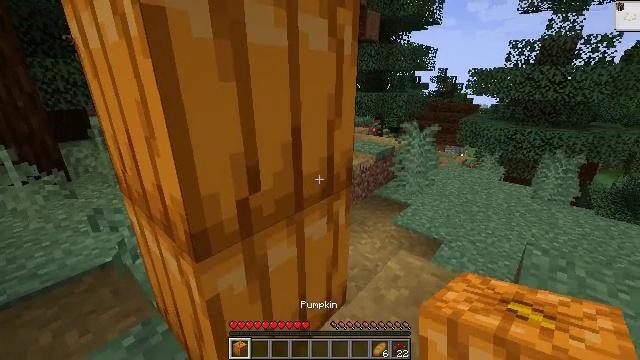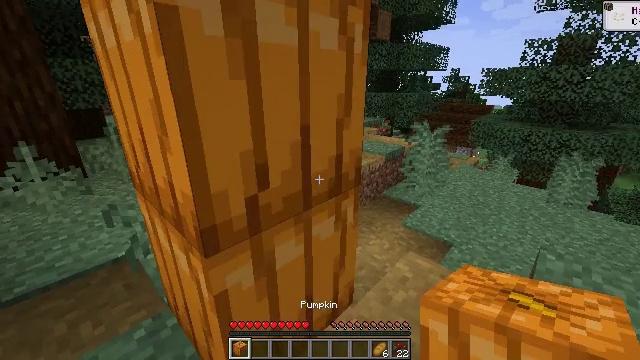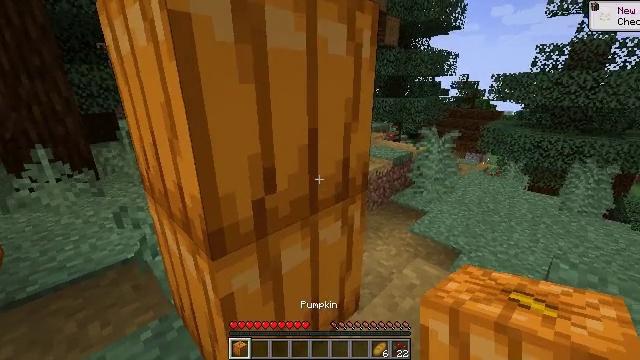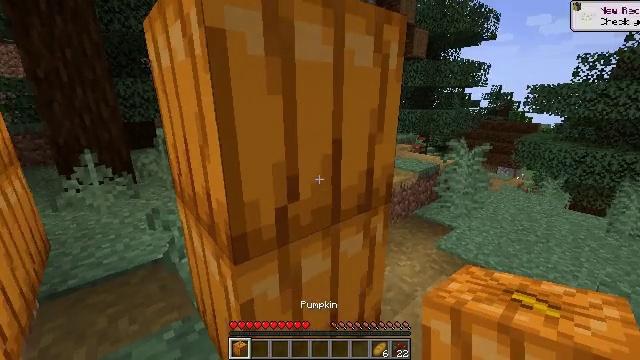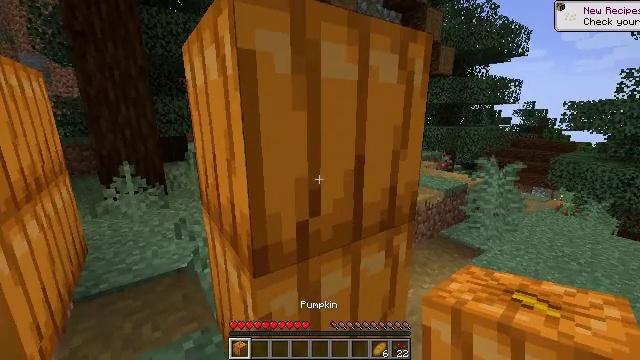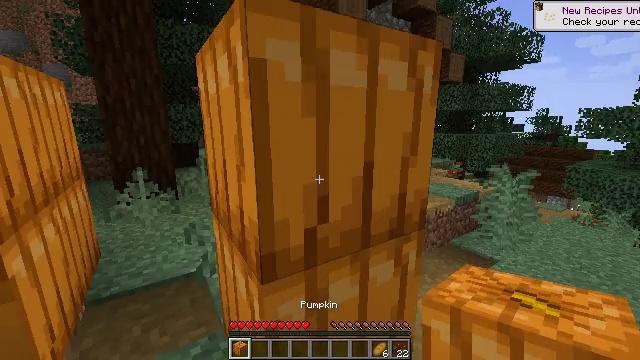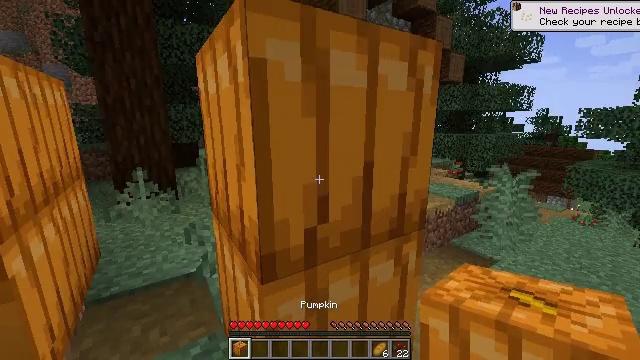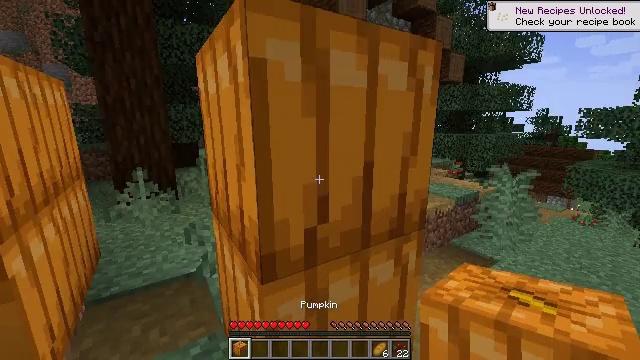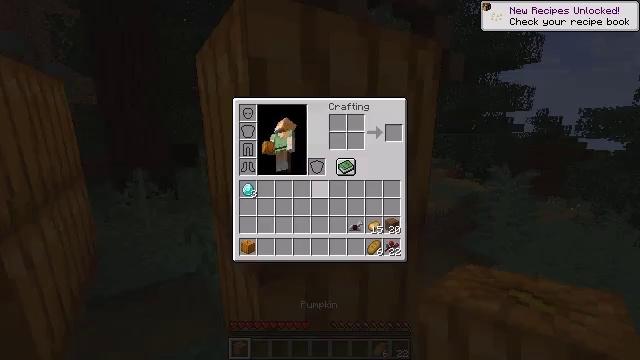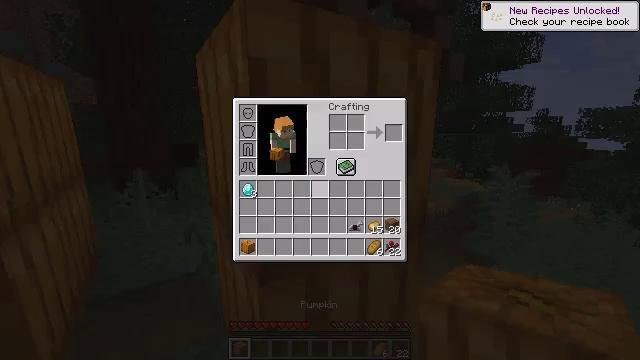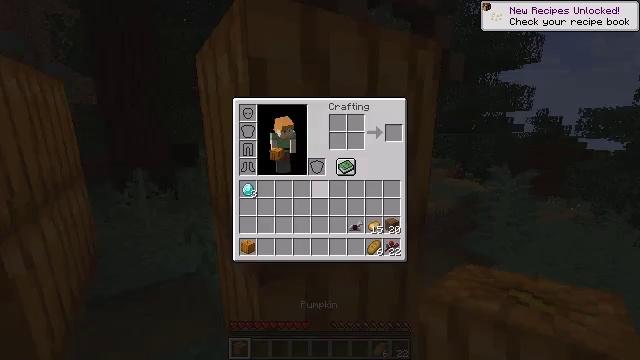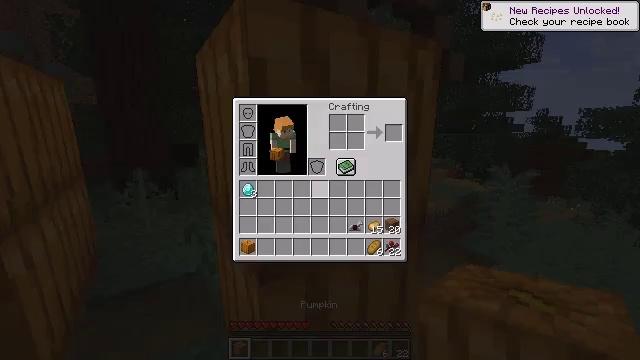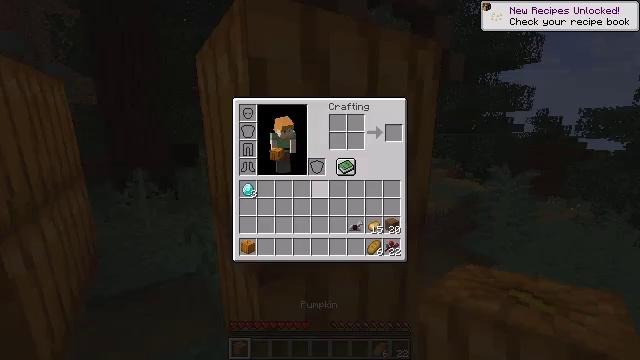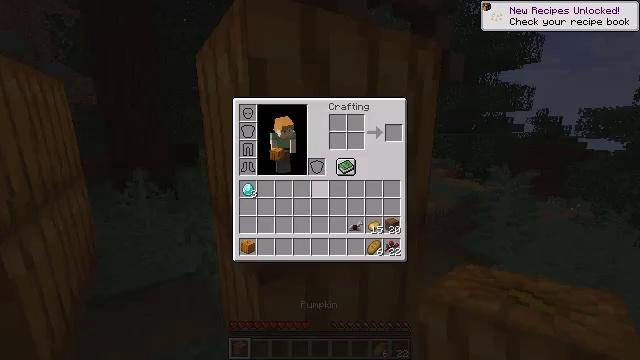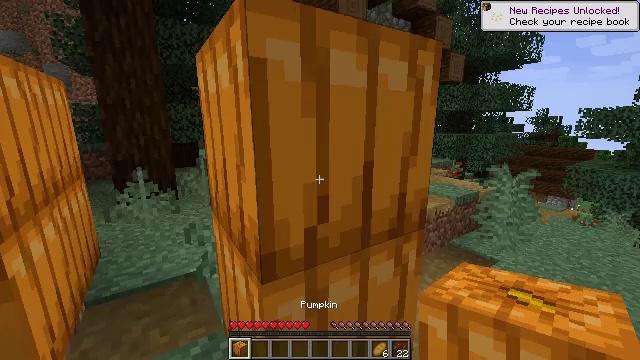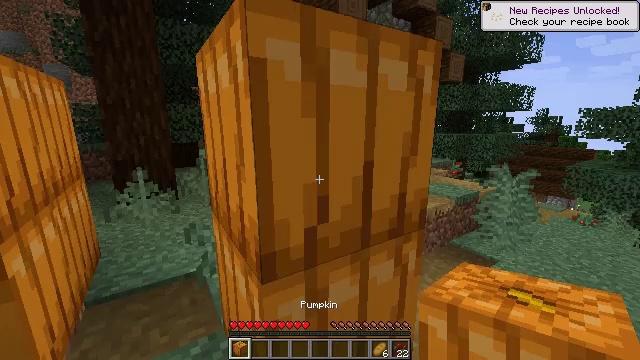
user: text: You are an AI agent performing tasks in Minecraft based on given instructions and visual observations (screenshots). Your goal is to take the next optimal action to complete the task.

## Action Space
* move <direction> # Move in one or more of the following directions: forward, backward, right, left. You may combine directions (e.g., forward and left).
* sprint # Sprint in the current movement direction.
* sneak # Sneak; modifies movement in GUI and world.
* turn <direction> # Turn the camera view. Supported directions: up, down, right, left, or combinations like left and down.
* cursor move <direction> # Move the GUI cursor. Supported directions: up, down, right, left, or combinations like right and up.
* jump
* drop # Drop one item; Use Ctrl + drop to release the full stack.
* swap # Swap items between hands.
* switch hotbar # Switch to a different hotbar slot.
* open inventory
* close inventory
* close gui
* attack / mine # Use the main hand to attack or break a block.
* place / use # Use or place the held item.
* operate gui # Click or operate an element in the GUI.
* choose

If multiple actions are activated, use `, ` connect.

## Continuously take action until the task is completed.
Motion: motion action
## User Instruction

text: Attack the pumpkin to gather it.
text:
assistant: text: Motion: turn left
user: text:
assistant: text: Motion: turn left and up
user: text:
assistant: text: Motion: turn left and up
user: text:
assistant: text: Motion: turn left and up
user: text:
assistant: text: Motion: turn left and up
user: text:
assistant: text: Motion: no_op
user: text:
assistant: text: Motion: no_op
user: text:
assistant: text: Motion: open inventory
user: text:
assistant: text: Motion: open inventory
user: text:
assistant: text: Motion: open inventory
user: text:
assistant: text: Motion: no_op
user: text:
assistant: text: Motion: no_op
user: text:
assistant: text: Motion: no_op
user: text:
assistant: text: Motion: close inventory
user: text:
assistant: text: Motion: close inventory
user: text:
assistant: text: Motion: close inventory
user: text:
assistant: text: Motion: no_op
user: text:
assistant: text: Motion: attack / mine
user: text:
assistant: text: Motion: attack / mine
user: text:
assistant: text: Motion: attack / mine
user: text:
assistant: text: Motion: attack / mine
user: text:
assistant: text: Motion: attack / mine
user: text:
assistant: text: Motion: attack / mine
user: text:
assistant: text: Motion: attack / mine
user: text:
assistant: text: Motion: attack / mine
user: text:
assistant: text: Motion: move right, turn left, attack / mine
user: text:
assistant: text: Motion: move right, turn left, attack / mine
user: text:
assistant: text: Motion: move right, turn left, attack / mine
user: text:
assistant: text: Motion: turn left, attack / mine
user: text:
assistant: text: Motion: turn left, attack / mine